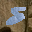
Label: 8